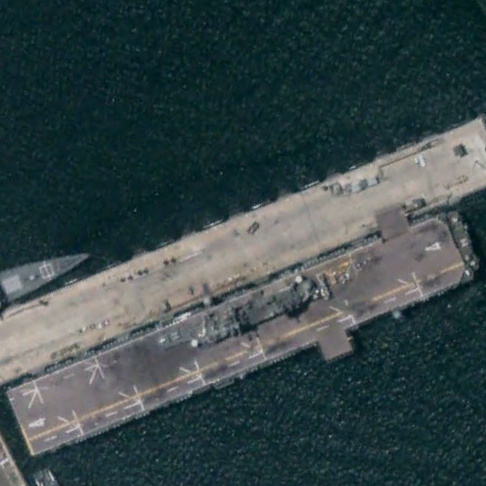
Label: assault